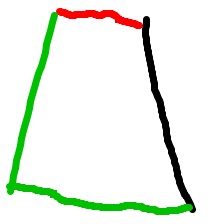
Shape: trapezoid